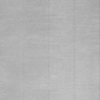
Label: dusty